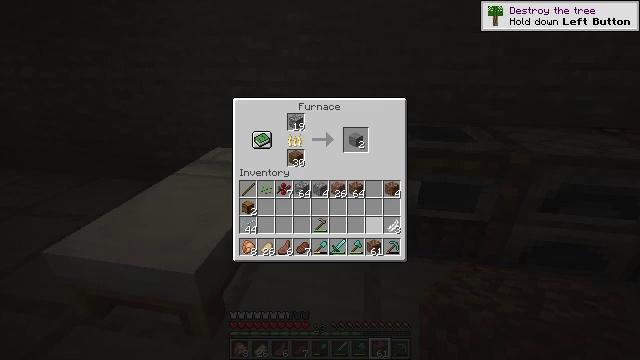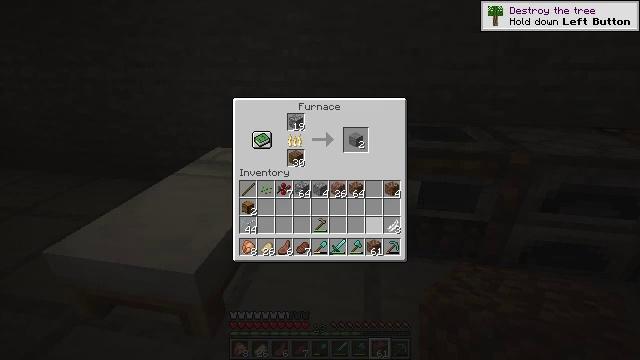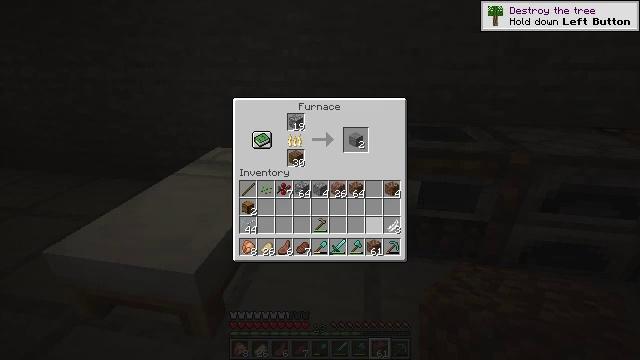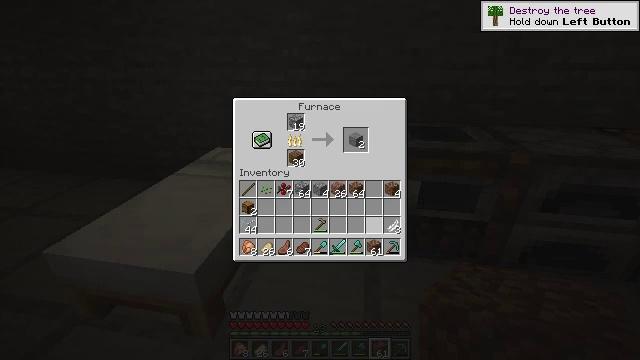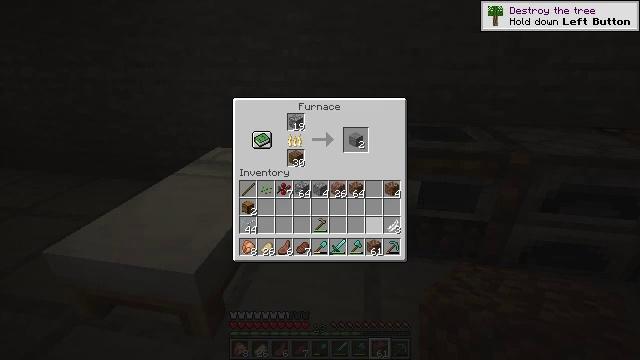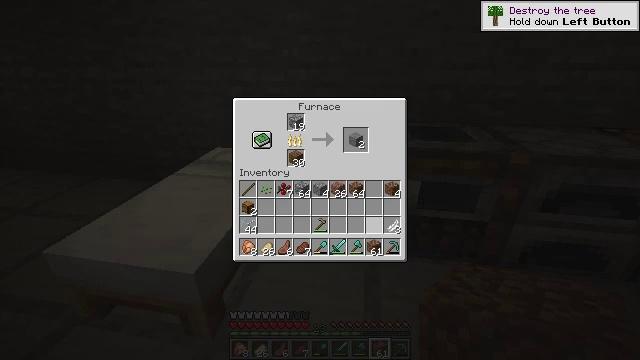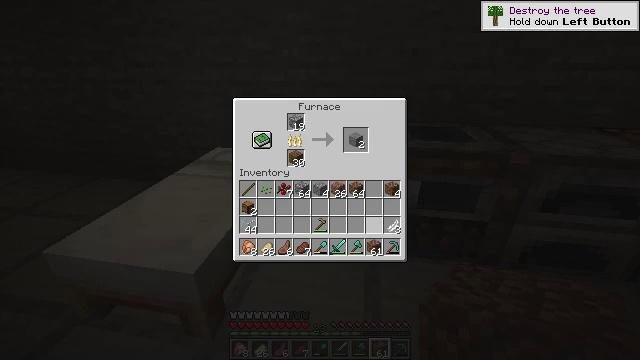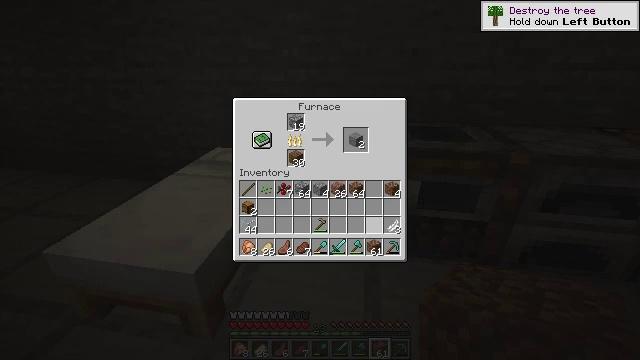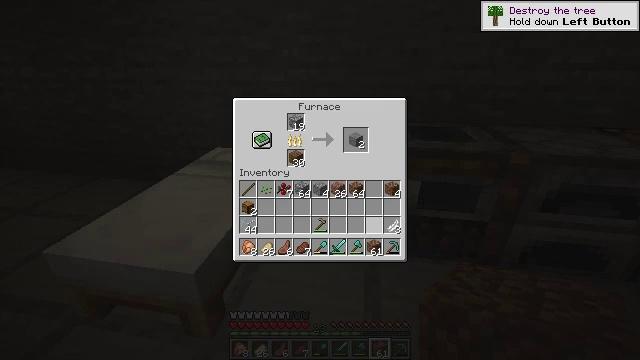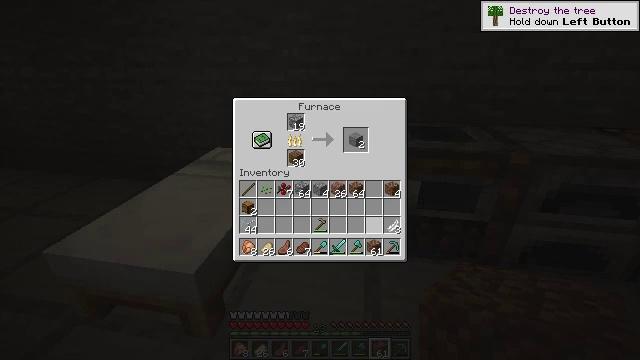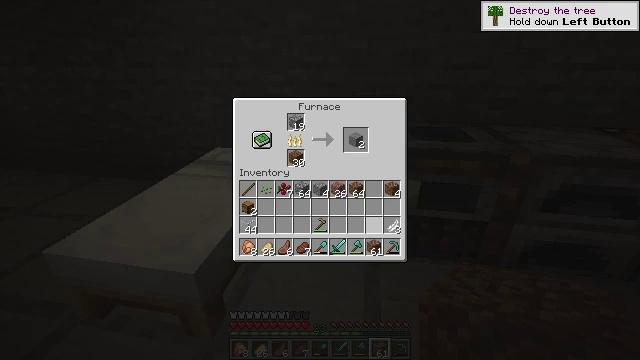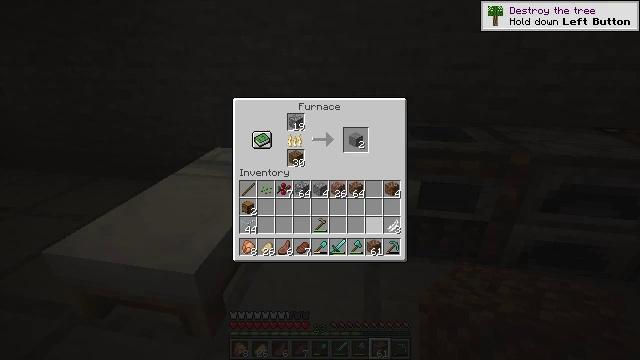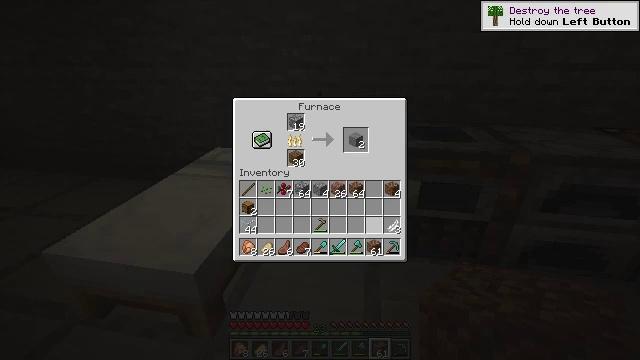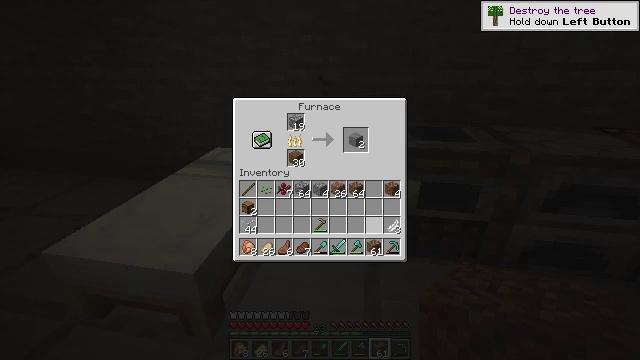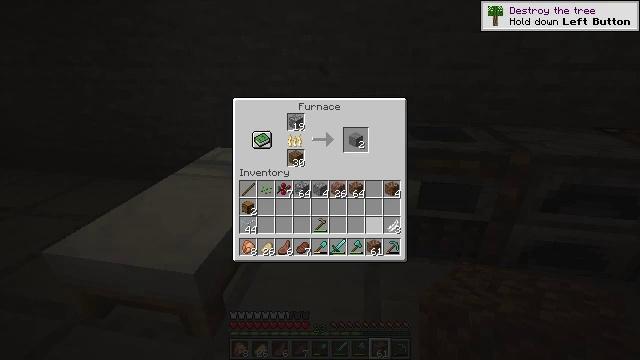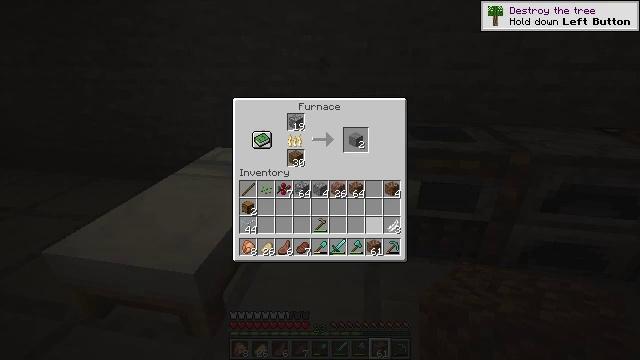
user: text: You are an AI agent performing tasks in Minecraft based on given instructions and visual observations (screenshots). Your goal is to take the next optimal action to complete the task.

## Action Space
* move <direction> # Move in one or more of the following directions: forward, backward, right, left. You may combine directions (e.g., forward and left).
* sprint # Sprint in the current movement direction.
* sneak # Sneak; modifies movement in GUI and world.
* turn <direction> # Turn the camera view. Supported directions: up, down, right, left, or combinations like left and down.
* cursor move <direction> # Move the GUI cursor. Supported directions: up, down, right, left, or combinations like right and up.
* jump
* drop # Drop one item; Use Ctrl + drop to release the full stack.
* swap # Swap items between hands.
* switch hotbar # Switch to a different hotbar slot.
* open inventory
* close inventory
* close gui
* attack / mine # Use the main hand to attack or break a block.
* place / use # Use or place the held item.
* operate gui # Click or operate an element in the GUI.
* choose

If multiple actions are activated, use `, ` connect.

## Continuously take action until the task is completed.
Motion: motion action
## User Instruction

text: Gather materials from the sweet berry bush.
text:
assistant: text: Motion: no_op
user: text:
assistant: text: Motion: no_op
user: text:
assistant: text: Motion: no_op
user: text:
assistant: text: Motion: no_op
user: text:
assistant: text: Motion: no_op
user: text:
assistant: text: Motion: no_op
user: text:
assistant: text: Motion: no_op
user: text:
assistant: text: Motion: no_op
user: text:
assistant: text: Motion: no_op
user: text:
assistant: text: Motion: no_op
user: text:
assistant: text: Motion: no_op
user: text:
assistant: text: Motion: no_op
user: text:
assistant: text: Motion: no_op
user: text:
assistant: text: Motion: no_op
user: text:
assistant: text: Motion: no_op
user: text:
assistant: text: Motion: no_op
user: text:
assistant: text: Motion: no_op
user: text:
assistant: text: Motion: no_op
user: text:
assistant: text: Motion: no_op
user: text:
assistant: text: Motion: no_op
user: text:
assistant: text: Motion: no_op
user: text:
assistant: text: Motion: no_op
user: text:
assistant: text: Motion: no_op
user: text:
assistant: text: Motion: no_op
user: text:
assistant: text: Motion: no_op
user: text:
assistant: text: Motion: no_op
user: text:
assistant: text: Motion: no_op
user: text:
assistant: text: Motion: no_op
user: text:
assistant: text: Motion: no_op
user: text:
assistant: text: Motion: no_op